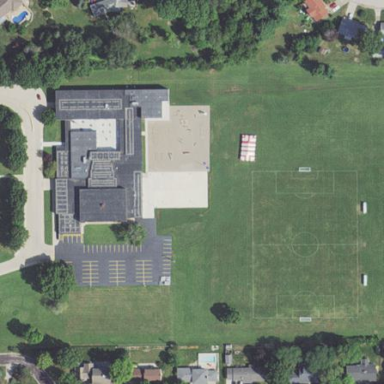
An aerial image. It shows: School.